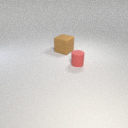
large brown rubber cube behind small red rubber cylinder